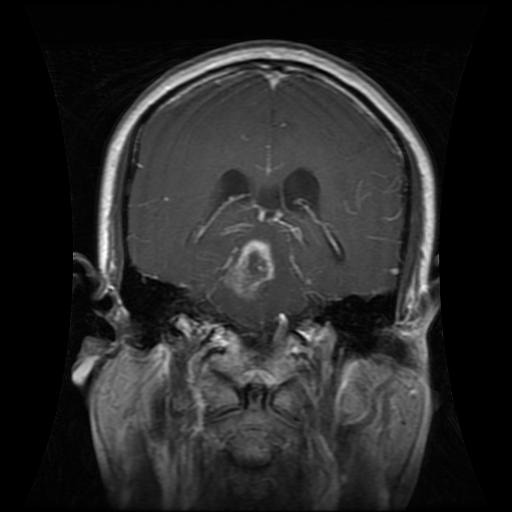
Label: glioma